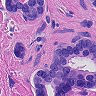
Metastatic tissue present: yes